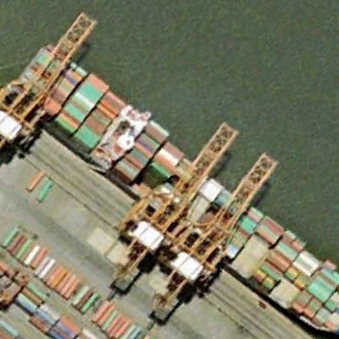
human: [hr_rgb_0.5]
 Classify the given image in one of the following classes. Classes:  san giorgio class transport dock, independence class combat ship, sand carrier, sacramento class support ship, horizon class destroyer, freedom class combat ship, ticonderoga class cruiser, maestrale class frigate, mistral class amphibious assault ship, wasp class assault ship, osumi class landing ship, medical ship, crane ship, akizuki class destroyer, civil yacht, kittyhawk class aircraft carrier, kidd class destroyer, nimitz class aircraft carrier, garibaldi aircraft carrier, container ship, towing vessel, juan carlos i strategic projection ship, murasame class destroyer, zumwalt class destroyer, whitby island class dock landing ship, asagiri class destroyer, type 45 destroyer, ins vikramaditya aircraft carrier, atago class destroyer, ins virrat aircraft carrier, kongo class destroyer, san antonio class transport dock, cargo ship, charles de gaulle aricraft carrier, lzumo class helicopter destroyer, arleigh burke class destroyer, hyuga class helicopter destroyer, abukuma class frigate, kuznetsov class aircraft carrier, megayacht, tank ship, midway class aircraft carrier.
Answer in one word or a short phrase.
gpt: Container ship